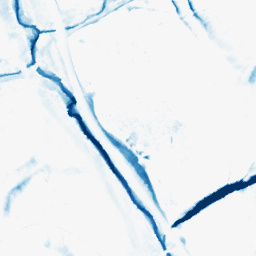
Category: morphological
Decomposition family: morphological_diamond
Decomposition parameters: operation: closing
radius: 10
Upsampling method: regularized
Upsampling parameters: scale: 4
lambda_reg: 0.001
Upsampling scale: 4